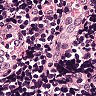
Metastatic tissue present: no